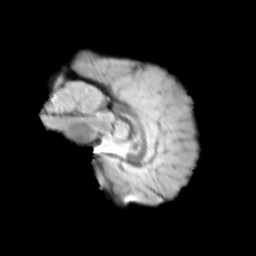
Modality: T2w
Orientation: sagittal
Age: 9
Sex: male
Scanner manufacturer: siemens
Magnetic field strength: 3 T
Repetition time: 3.8 s
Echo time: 0.07 s